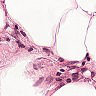
Metastatic tissue present: no